Question: Here is what is happening:

CSS:
'''
.speech-box {
height:76px;
width:220px;
padding:6px 10px;
background-image: linear-gradient(#4f4f4f,#000);
}
.speech-box:before {
content:'';
width: 0;
height: 0;
border-top: 5px solid transparent;
border-bottom: 5px solid transparent;
border-right:5px solid #4f4f4f;
position:relative;
left:-15px;
top:-3px;
}
'''
And my HTML:
'''
<div class="speech-box">
<span class="speech"></span>
</div>
'''
And here is a fiddle: <URL>
I'm guessing the problem is with my HTML?
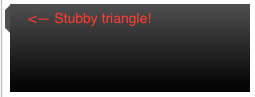
Answer: You need to add
'''
display:block;
'''
or
'''
display:inline-block;
'''
to '.speech-box:before' :
<URL>
The default display property of pseudo-element is 'inline' (<URL> and you can't set height on inline elements. Therefore the 'height:0;' you set doesn't apply.